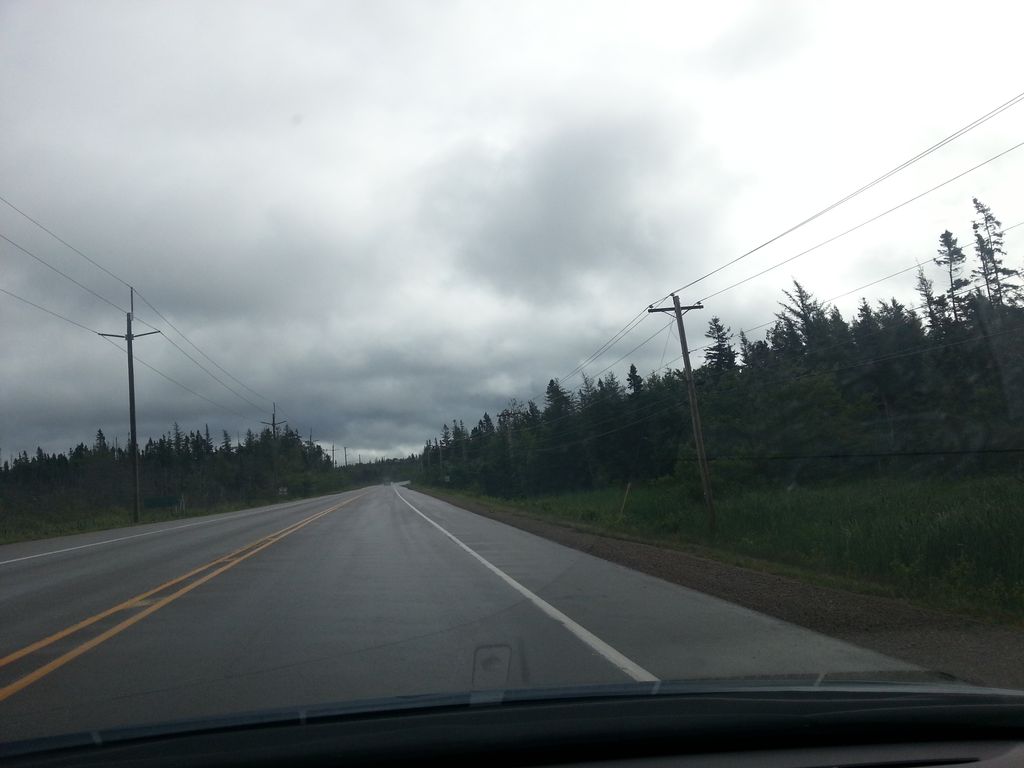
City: charlottetown